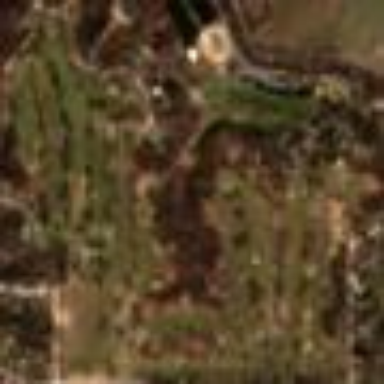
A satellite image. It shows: Golf course.